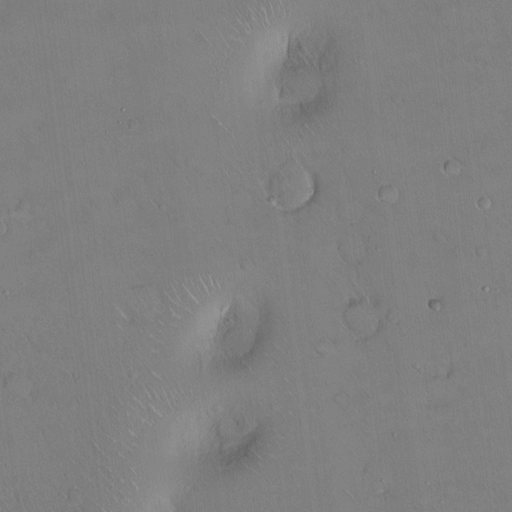
Objects detected: cone, cone, cone, cone